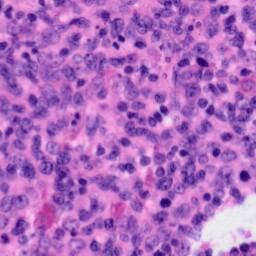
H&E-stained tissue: Tonsil